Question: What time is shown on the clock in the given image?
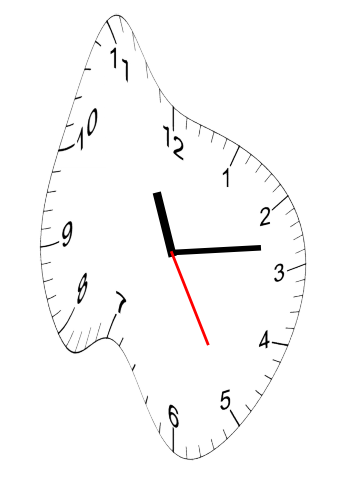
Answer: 11:13:25